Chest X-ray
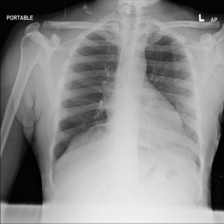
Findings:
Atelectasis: negative
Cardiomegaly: negative
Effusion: negative
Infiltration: negative
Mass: negative
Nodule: negative
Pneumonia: negative
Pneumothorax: negative
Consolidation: negative
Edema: negative
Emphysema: negative
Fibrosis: negative
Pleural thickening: negative
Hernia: negative